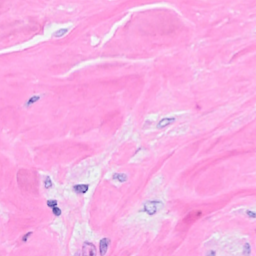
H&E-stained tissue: Breast